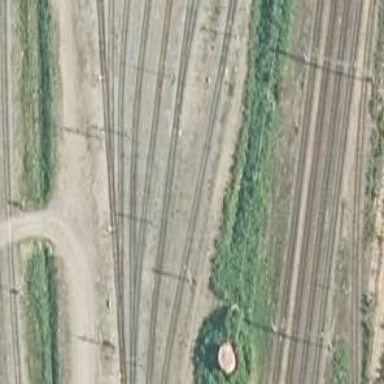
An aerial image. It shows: Rail yard with electrified contact lines for the trains.